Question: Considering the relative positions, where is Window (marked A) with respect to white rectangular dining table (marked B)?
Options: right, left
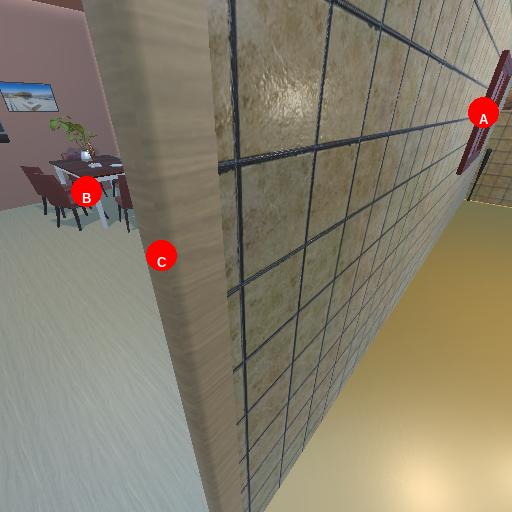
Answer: right